Interaction volume radius: 5 \u00c5
Interaction volume height: 30 \u00c5
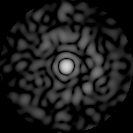
Disorder parameter: 0.8449